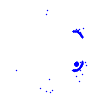
Particle: electron